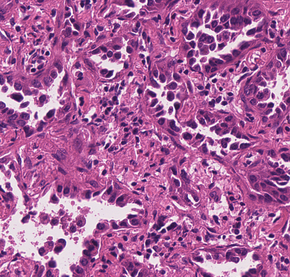
Tumor epithelial tissue: yes
Tumor-associated stroma tissue: yes
Normal tissue: no